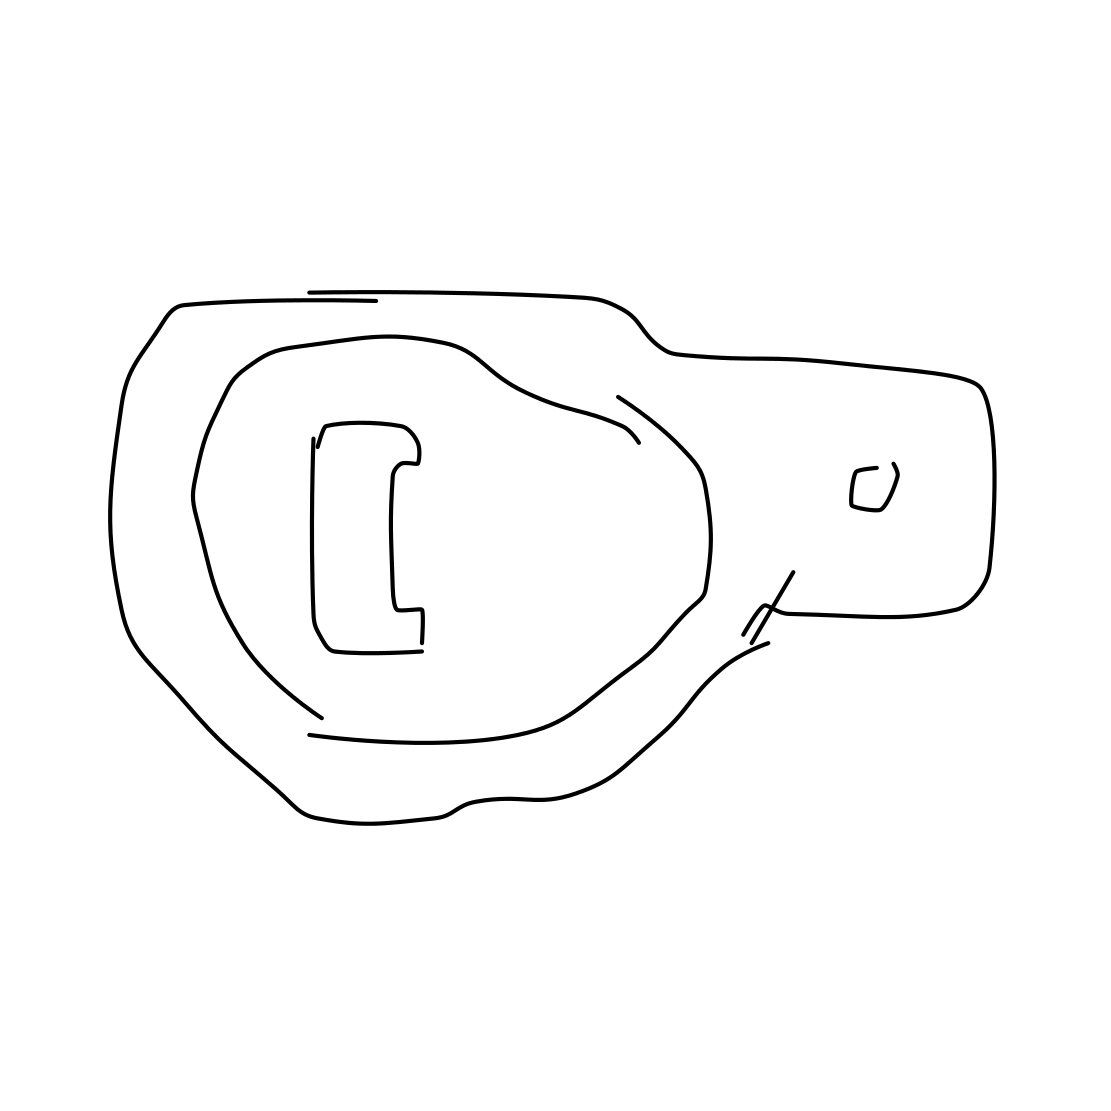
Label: bottle opener